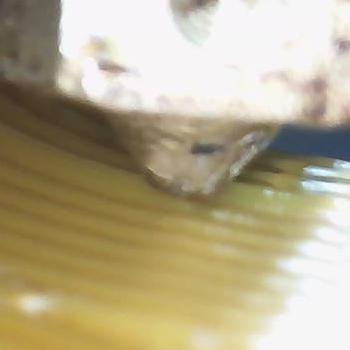
Flow rate: 33%